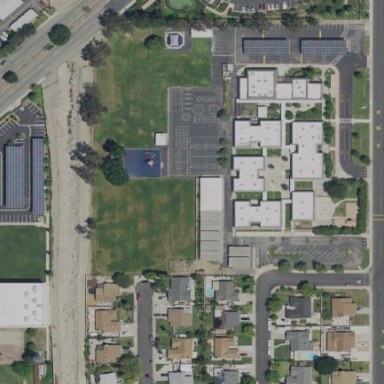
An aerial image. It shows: School.